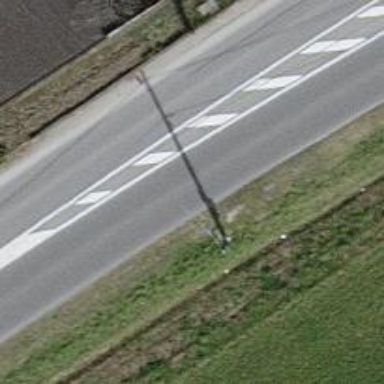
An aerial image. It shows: Primary highway with asphalt surface and sidewalks on both sides.